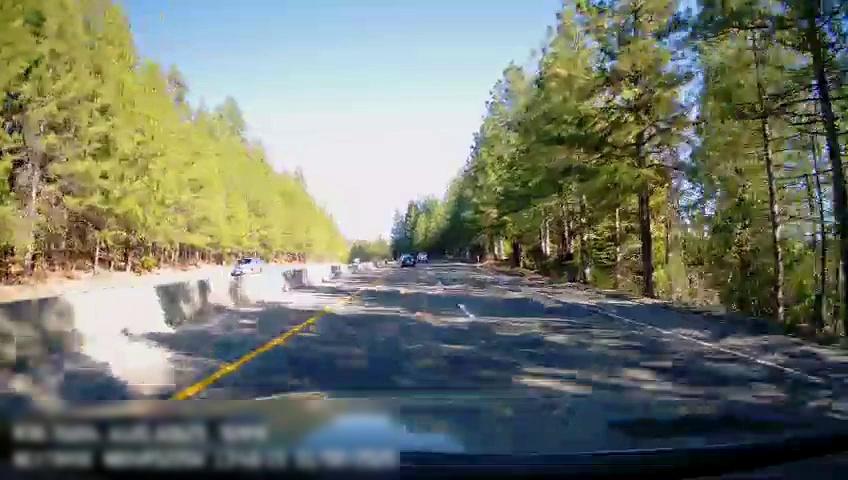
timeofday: Day
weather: Sunny
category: Drivable Space
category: Drivable Space
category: Vehicles | Car
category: Vehicles | Car
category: Vehicles | Car
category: Lanes | Current Lane
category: Lanes | Current Lane
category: Lanes | Alternate Lane